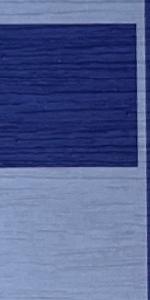
Label: Empty